Question: I am having some trouble loading an extension in WinDbg preview. The extension code can be found <URL>.
At present when I run '.extpath' I get the default path and the extension is saved in 'C:\Users\user\AppData\Local\Dbg\EngineExtensions32' however whenever I execute .chain the dll is extension is never loaded and attempting to load the extension manually results in the error 'The engine has been disconnected unexpectedly'.

How do I get this extension to load correctly?
As a side note to this on many applications when I attach to them with WinDbg and attempt to load sos.dll I just get the following output and nothing I have found online such as <URL> has been able to rectify this:
'.cordll -u -ve -l CLRDLL: No CLR image loaded (i.e. mscorwks.dll) CLR DLL status: No load attempts'
How do I get the CLR SOS dll to load automatically each time WinDbg starts?
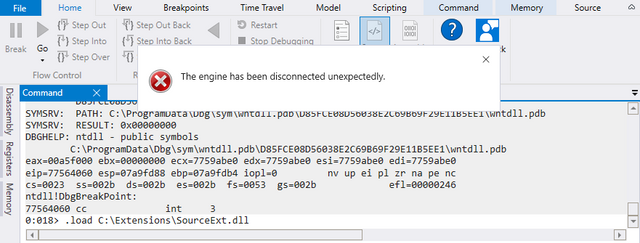
Answer: You are asking for help with 2 issues, so here are two answers. On this site we prefer one question at a time.
# How do I get this extension to load correctly?
In the <URL> there is a note:
> Though I believe I resolved the issue, it may be necessary that you copy the extension to the very same folder where WinDBG is located.
I could reproduce your issue and it was indeed fixed when I copied all the compilation artifacts into the WinDbg directory.
I've <URL> for that.
# How do I get the CLR SOS dll to load automatically each time WinDbg starts?
Loading SOS is not trivial for several reasons:
- '-z''-p''-pn'- - - 'clr''coreclr''mscorwks''mscorwks_64800000'-
With that knowledge given, you can now construct a small script and pass that to WinDbg with the '-c' argument. But let's first identify what needs to be done.
First, we can simply try all .NET versions. two of them will fail and one of them will likely succeed if .NET was loaded. The three commands are
'''
.loadby sos clr
.loadby sos coreclr
.loadby sos mscorwks
'''
Now, we need to do that when .NET is loaded. It's fine for crash dumps or processes which have .NET already running. This will not work for processes started from scratch.
So, for the easy cases we have a command line like
'''
windbg.exe -c ".loadby sos clr;.loadby sos coreclr;.loadby sos mscorwks" -z crash.dmp
windbg.exe -c ".loadby sos clr;.loadby sos coreclr;.loadby sos mscorwks" -p PID
windbg.exe -c ".loadby sos clr;.loadby sos coreclr;.loadby sos mscorwks" -pn name
'''
Things get more complicated for starting new processes. Typically you could do it like
'''
sxe -c".loadby sos clr;g" ld clr
'''
to load SOS as early as the CLR DLL was loaded. Unfortunately, you can only have one 'ld' breakpoint at a time and you can only specify one module. But, we can work around this by setting three unresolved breakpoints:
'''
bu clr!EEStartup ".loadby sos clr;g"
bu mscorwks!EEStartup ".loadby sos mscorwks;g"
bu coreclr!EEStartup ".loadby sos coreclr;g"
'''
Note that we run into ugly escaping problems with the quotes here. These cannot be resolved using double quotes ('""'), caret quotes ('^"') or other things we know from the command line. That's why we need to write a script. The command line is then
'''
windbg -c "$$<loadsos.dbg;g" notepad.exe
'''
where '$$<' is the command to run a script with the given name. That file then contains the needed commands
'''
.loadby sos clr
.loadby sos coreclr
.loadby sos mscorwks
bu clr!EEStartup ".loadby sos clr;g"
bu mscorwks!EEStartup ".loadby sos mscorwks;g"
bu coreclr!EEStartup ".loadby sos coreclr;g"
'''